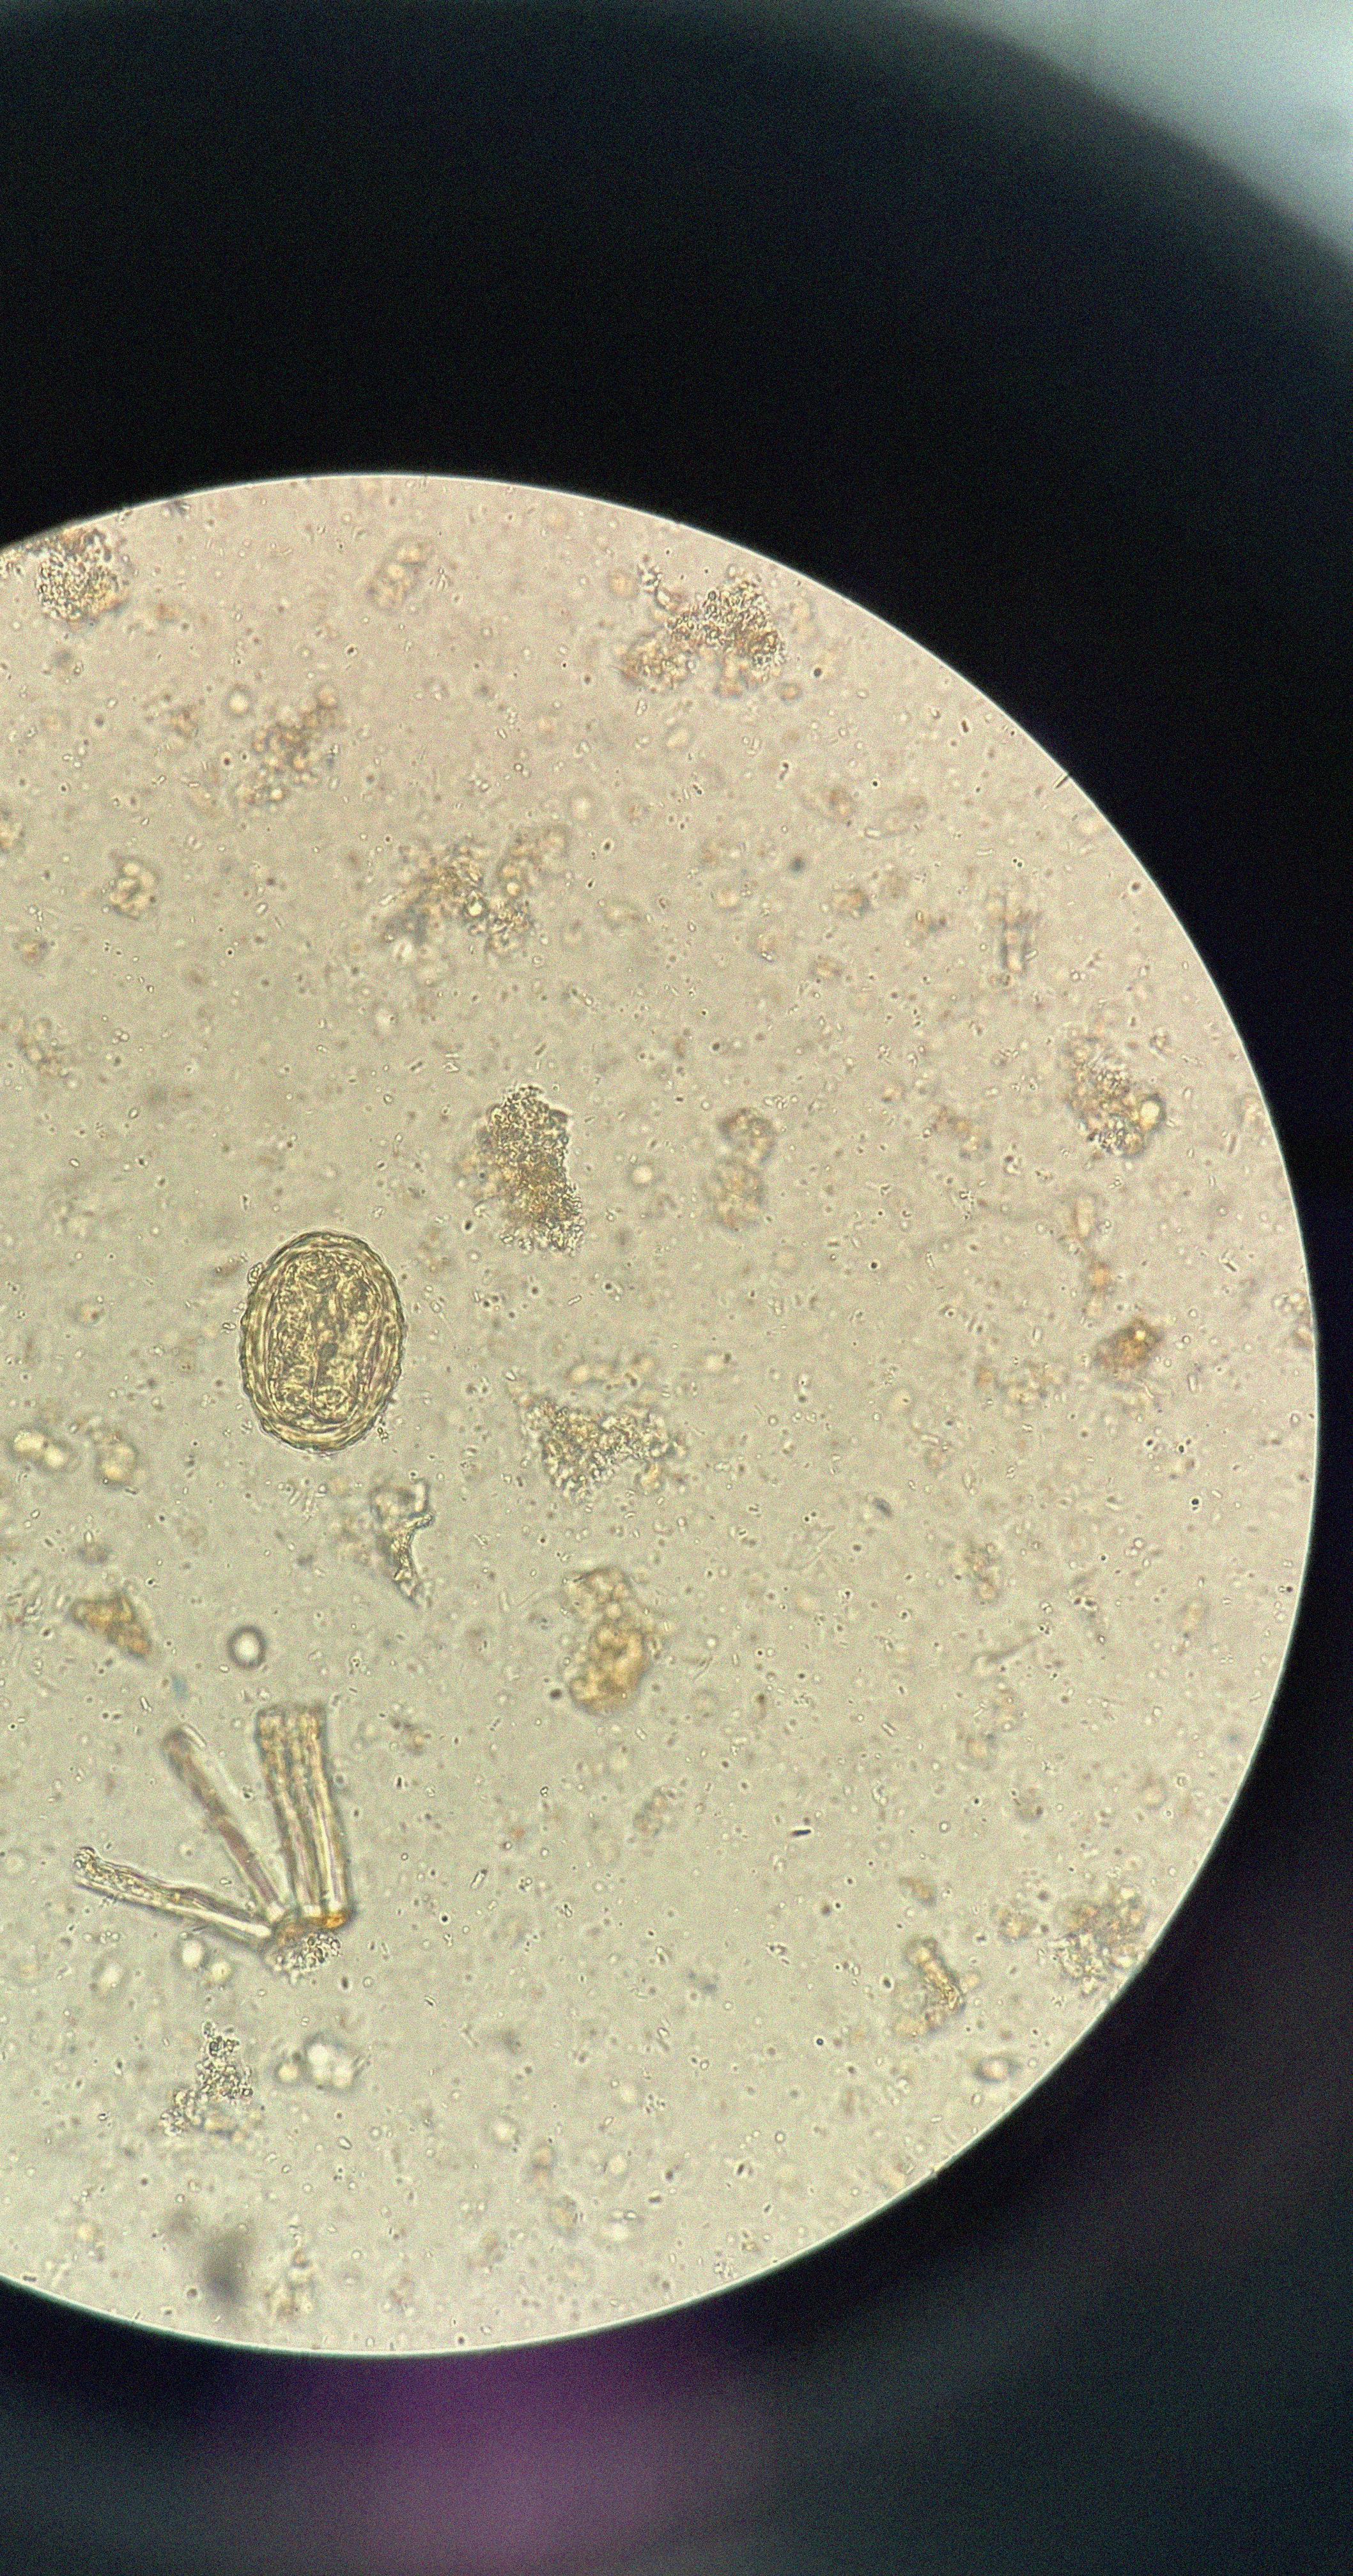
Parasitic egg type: Ascaris lumbricoides